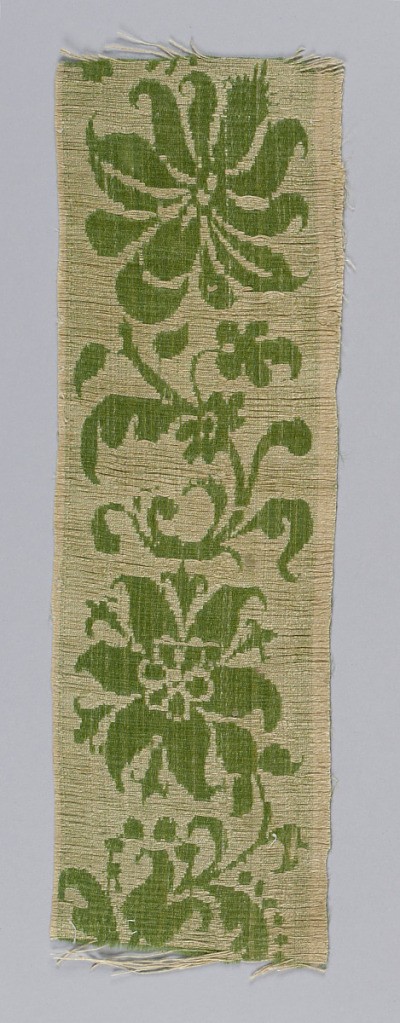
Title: Fragment
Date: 17th century
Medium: silk, linen Technique: 7&1 satin damask (8-harness satin damask) Label: Silk, linen satin damask
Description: Border strip with a pattern of flowers showing the linen face of the satin and background of green silk.